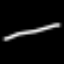
Label: line